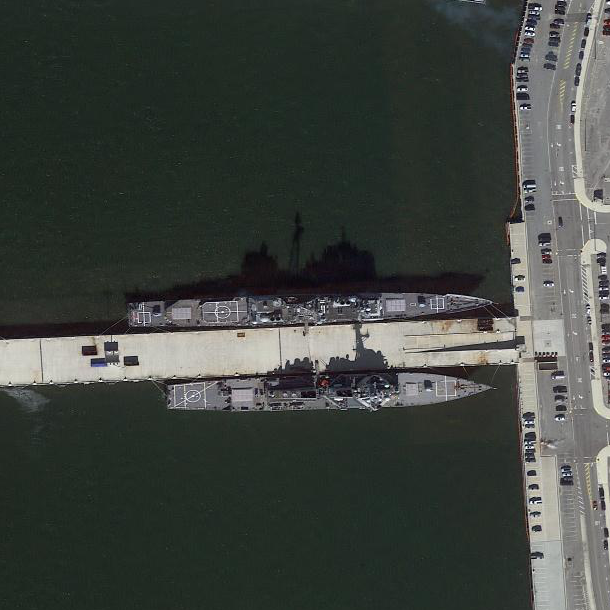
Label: cruiser